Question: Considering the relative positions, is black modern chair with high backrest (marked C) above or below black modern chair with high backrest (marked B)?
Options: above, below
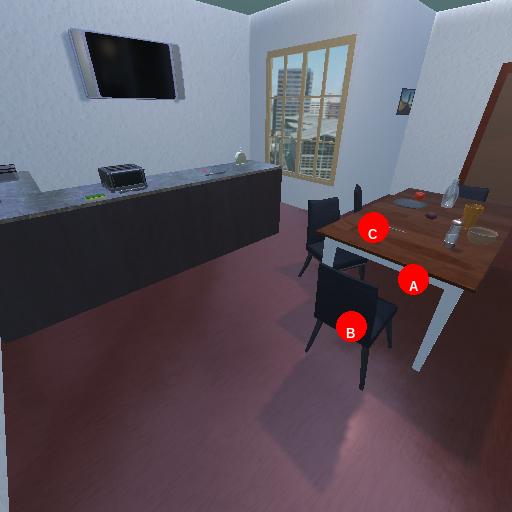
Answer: above